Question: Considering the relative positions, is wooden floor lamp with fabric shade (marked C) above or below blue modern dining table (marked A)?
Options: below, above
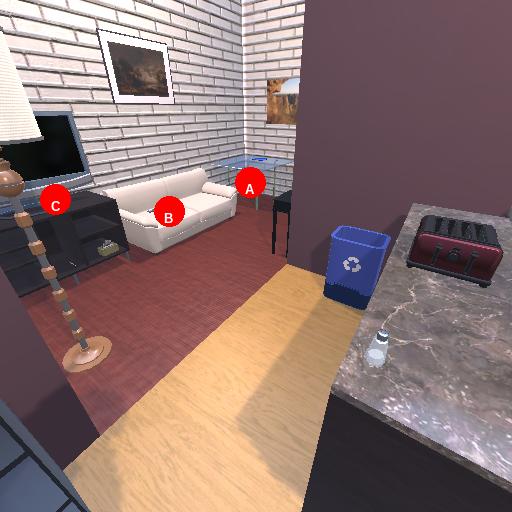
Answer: below